高一 · 解析几何
如图所示, 曲线 $C_{1}$ 与 $C_{2}$ 分别是函数 $y=x^{m}$ 和 $y=x^{n}$ 在第一象限内的图象, 则下列结论正确的是( )

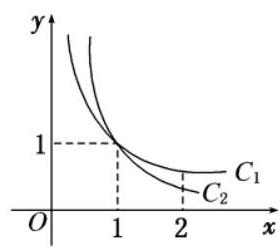
A. $n<m<0$
B. $m<n<0$
C. $n>m>0$
D. $m>n>0$
答案: A
解析: 由图象可知, 两函数在第一象限内递减, 故 $m<0, n<0$.